Current action and preconditions to check: trajectory_clear

Your task: For each precondition in the list above, predict whether it will hold at this action.

Consider the current scene as observed from the mobile robot's camera, and analyze the predicted future states of all dynamic agents (e.g., people, animals, vehicles, or any moving entities) within the NEXT SECOND.

IMPORTANT: Only answer "very likely" if you are absolutely certain—based on strong, clear evidence—that a dynamic agent will violate the precondition in the predicted future state. Do NOT answer "very likely" for unlikely, ambiguous, or low-probability risks.

Ask yourself for each precondition: Is there a high probability, with clear and convincing evidence, that the predicted future states of any dynamic agent will interfere with the predicted future state of the currently executing action within the NEXT SECOND, causing that precondition to fail?

Assess the risk level based on these predictions. Use "likely" or "very likely" if motions create a clear risk of interference.

Use "neutral" or "improbable" if agents are nearby but their predicted paths are clearly diverging or non-conflicting.

Failure Risk Categories: "very improbable", "improbable", "neutral", "likely", "very likely"

Answer Format: Output ONLY the probability_of_failure value from these categories: "very improbable", "improbable", "neutral", "likely", "very likely"

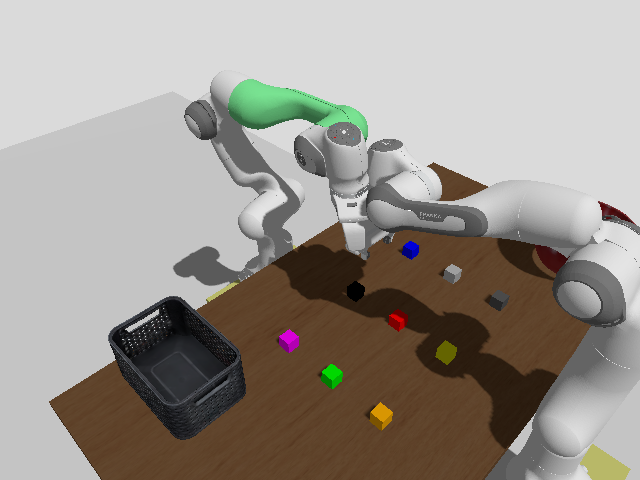

Answer: very likely